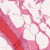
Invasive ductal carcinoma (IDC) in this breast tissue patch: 0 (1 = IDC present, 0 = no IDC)